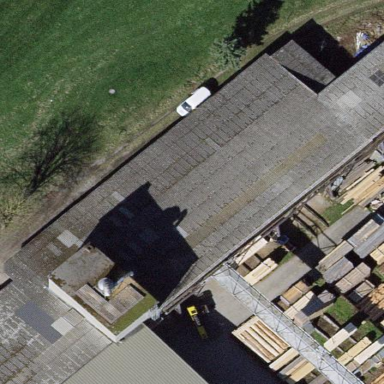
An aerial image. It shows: Industrial building.